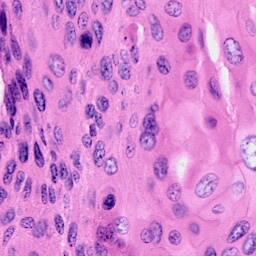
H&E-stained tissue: Cervix